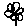
Label: flower